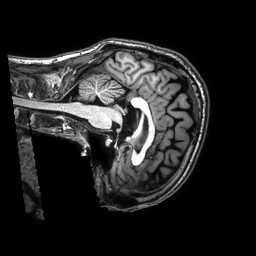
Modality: T1w
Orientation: sagittal
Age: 29
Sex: male
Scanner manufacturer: philips
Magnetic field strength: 3 T
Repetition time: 0.008242 s
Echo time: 0.003799 s